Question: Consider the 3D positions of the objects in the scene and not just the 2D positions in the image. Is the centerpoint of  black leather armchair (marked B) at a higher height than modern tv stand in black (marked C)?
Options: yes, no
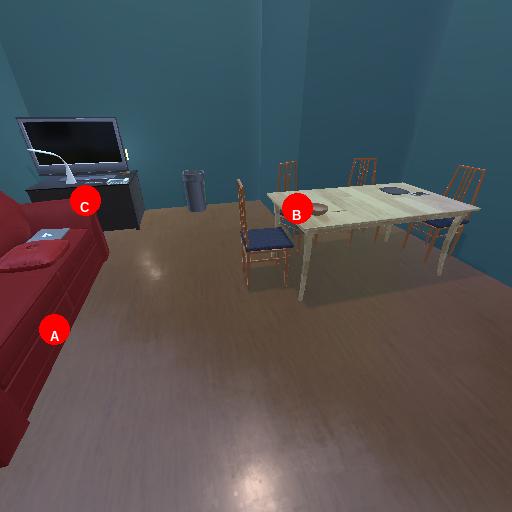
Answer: yes